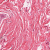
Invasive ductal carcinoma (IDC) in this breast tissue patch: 0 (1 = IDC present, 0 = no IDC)